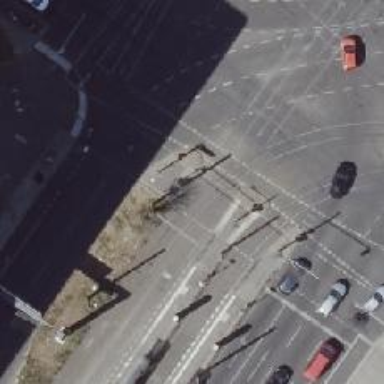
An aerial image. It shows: Footway located on traffic island.